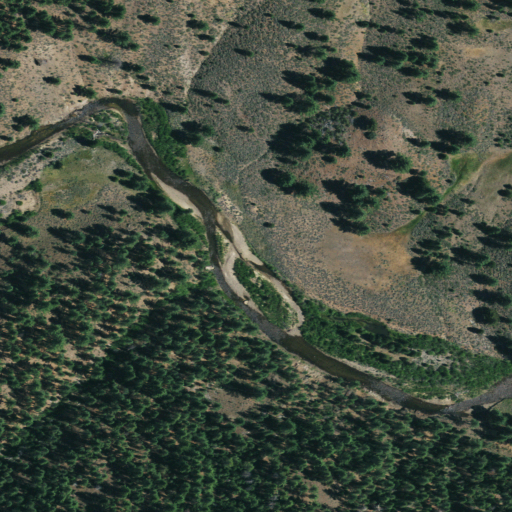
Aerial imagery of valley in California named Railroad Canyon containing shrub, evergreen forest, and woody wetlands